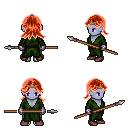
a pixel art fantasy rpg character, female body template, dark elf, purple skin, green robe, teal pants, red loose hair, bronze tiara, metal gloves, maroon shoes, spear, four views (front, back, left, right), 2x2 character sprite sheet, small pixel art, hard edges, no anti-aliasing